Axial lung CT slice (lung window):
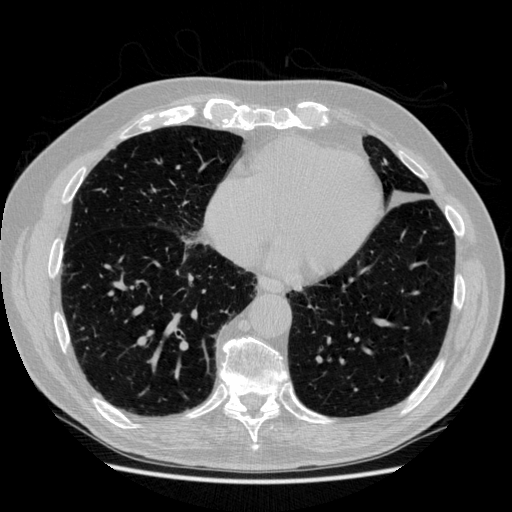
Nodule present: no